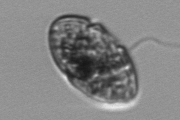
Label: Gyrodinium